A time-domain waveform of one vibration snapshot from a rolling-element bearing is shown. Based on the visible evidence, which condition applies: normal, inner_race, outer_race, ball?
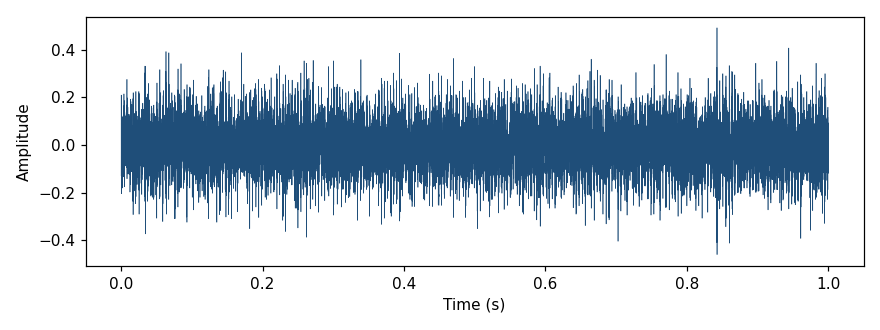
Answer: outer_race